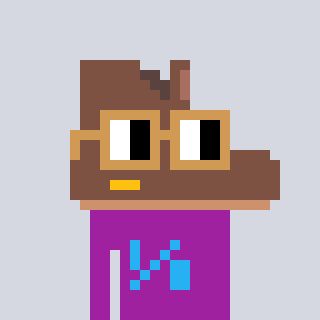
a pixel art character with square brown glasses, a boot-shaped head and a magenta-colored body on a cool background